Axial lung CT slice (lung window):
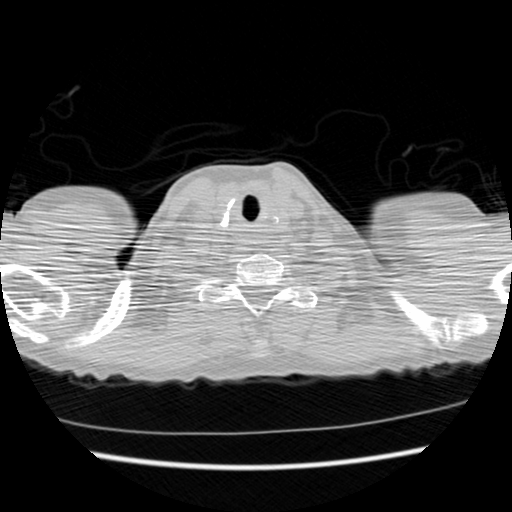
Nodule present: no